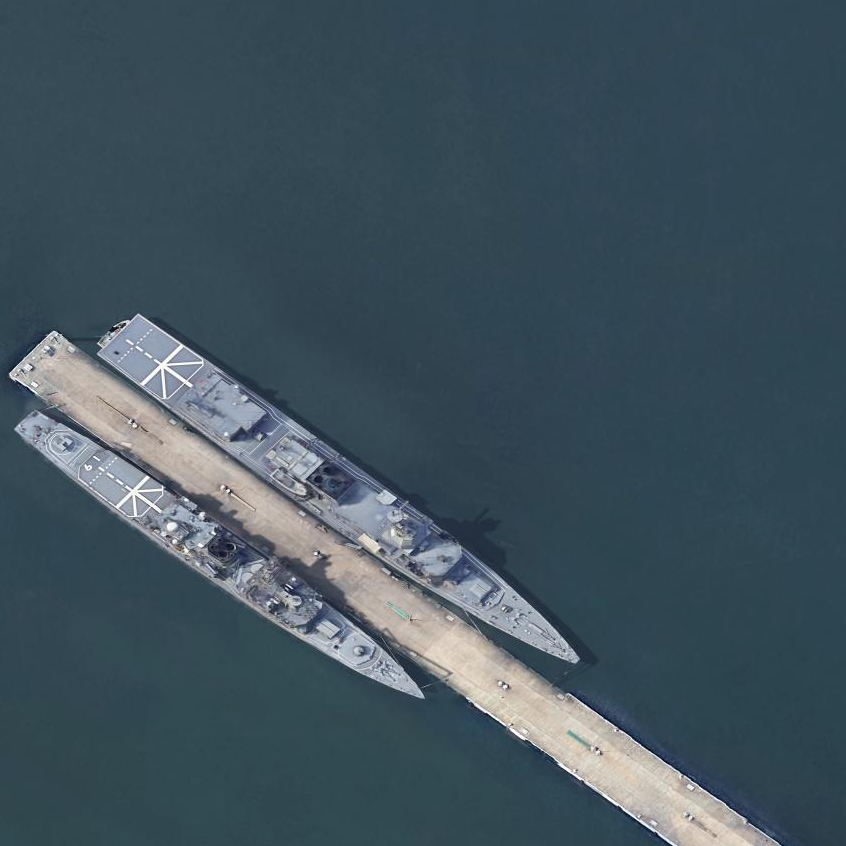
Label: cruiser